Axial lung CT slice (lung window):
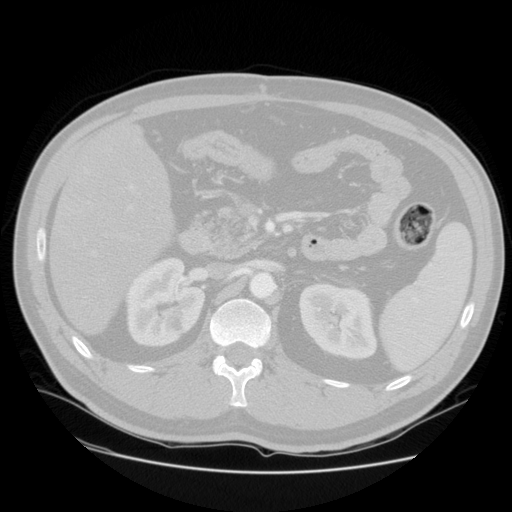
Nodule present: no